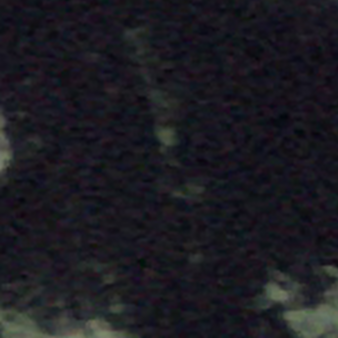
Label: other